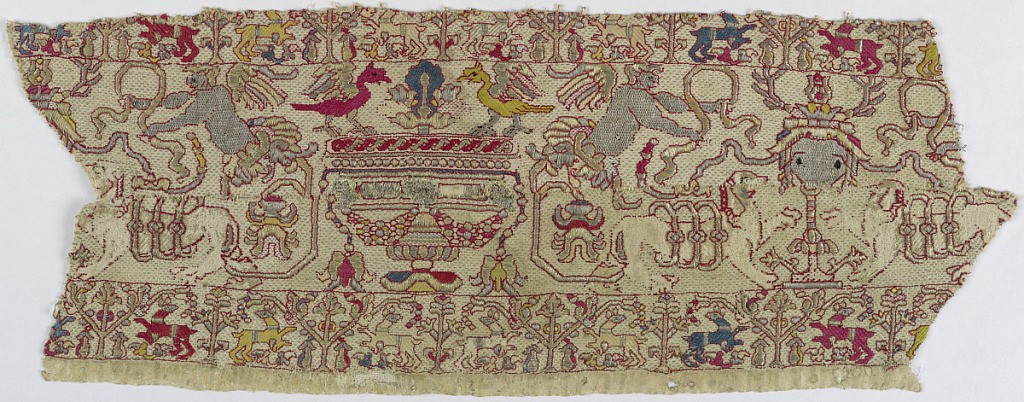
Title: Band
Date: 16th century
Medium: linen, silk, metal thread Technique: embroidered
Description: Linen band embroidered in colored silks and gold thread. Pattern is symmetrical with a design of central fountain with birds to the right and left. Above are winged figures with ribbons. Narrow border below of trees and animals.